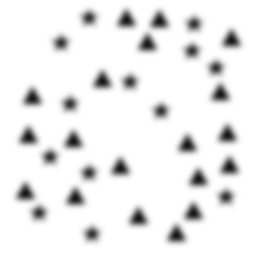
Squares: 0
Triangles: 19
Stars: 13
Total shapes: 32